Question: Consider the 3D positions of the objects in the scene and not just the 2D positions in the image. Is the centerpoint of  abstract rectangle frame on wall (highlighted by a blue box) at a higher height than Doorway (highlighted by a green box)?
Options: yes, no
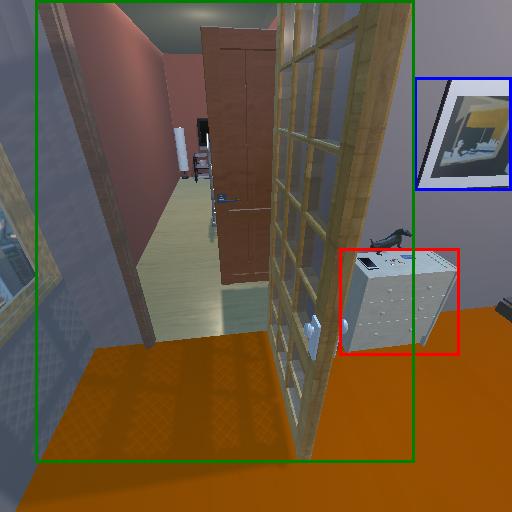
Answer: yes